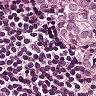
Metastatic tissue present: yes